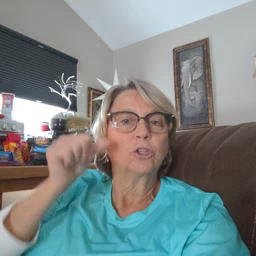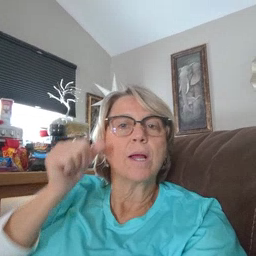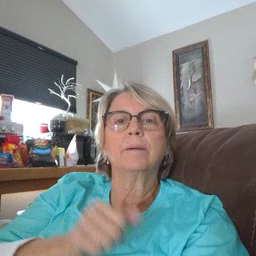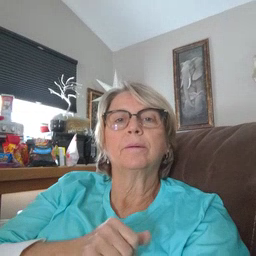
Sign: yesterday